Question: Column A consists of a series of dates extending from today into the future.
Columns B-E are other values corresponding to those dates.
Initially the first three rows were blank. Then I used the function TODAY() to obtain today's date and put that in cell A1. Today's date matches a value in cell A91. I now want the values in B1-E1 to match the values in B91-E91.
How can I go about doing that? It needs to be done with reference to cell A1 because I want it to update whenever the spreadsheet is opened. Thus I can't just type =B91 in B1.
Here's what it looks like

I am working in Google Spreadsheets but I suspect an answer related to Microsoft Excel would probably work here too.
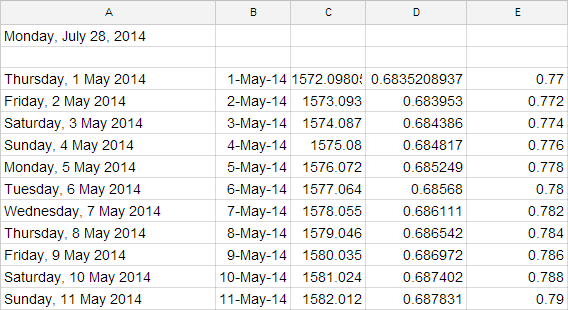
Answer: The VLOOKUP function works, for example
=VLOOKUP(A1,$A$3:$E$1000,2,FALSE)